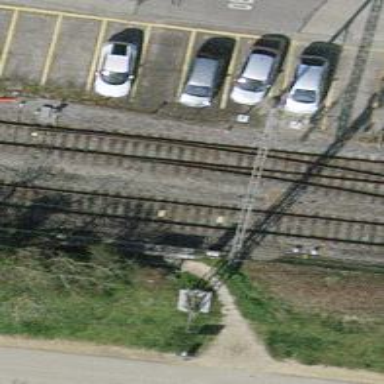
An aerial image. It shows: Railway signal.